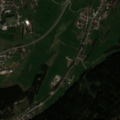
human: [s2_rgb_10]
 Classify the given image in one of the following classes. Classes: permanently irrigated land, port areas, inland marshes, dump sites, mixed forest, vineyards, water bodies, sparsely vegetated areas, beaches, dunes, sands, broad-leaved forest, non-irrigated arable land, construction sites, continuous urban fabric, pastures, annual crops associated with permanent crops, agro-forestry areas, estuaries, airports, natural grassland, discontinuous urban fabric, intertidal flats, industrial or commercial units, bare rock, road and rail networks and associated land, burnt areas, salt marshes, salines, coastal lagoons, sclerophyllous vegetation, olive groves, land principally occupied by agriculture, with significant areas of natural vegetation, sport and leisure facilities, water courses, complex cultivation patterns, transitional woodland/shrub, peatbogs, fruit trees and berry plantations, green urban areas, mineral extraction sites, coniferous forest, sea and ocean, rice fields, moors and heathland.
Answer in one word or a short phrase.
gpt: discontinuous urban fabric, pastures, coniferous forest